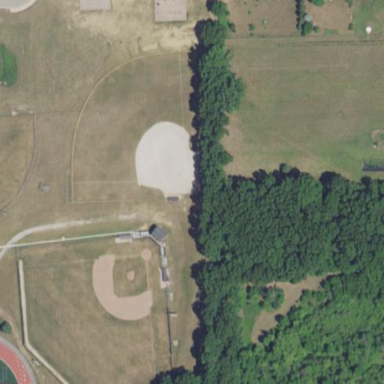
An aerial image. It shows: Baseball pitch for leisure land.